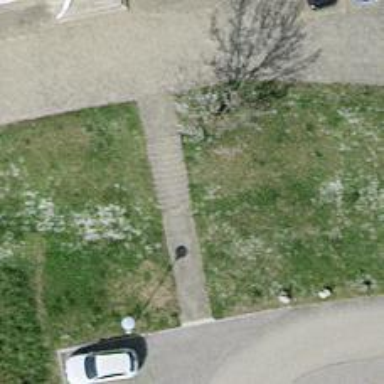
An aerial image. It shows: Set of steps on the road.